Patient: sex M, age 67
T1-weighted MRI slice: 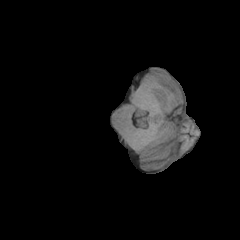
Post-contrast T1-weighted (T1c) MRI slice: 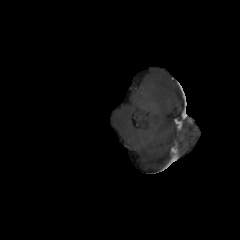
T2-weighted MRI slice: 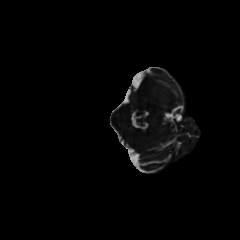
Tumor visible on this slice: no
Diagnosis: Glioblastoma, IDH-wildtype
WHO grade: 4